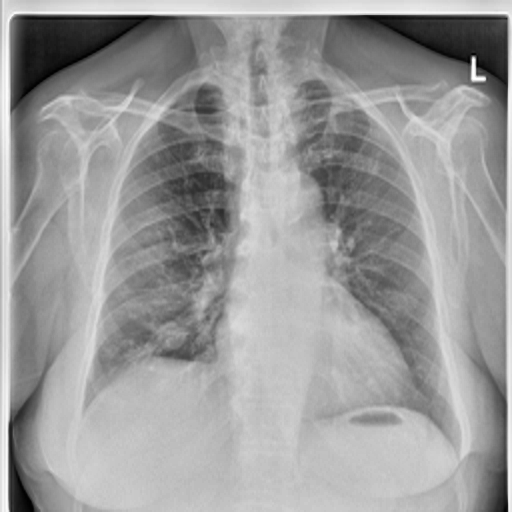
Finding: TUBERCULOSIS